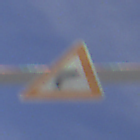
Verkehrszeichen: KurveRechts
Umgebung: Outdoor, RoadRail
Tageszeit: MorningAfternoon
Wetter: PartlyCloudy
Licht: Natural
Jahreszeit: NotSpecified
Kontrast: HighContrast